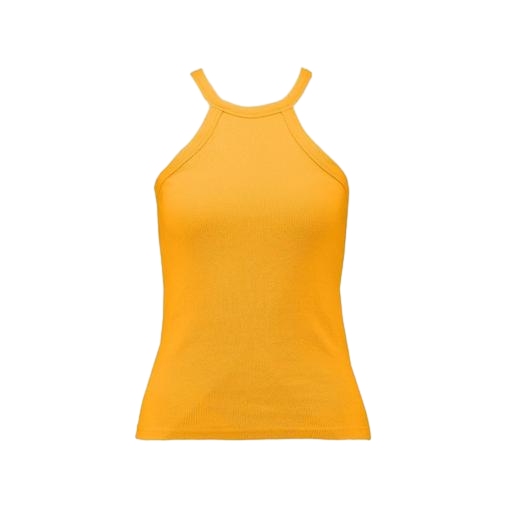
yellow ribbed tank, yellow tank top, yellow ice racerback tank, white background